Брусок массой $M$, покоящийся на горизонтальном столе, и пружинный маятник, состоящий из груза массой $m$ и лёгкой длинной пружины, связаны лёгкой нерастяжимой нитью, перекинутой через идеальный неподвижный блок (см. рис.). Коэффициент трения между основанием бруска и поверхностью стола $\mu = 0.3$. Отношение массы бруска к массе груза $M/m = 8$. Груз совершает вертикальные колебания с периодом $T = 0.5~ с$.
Какова максимально возможная амплитуда $A_\mathrm m$, таких колебаний, при которых они остаются гармоническими?
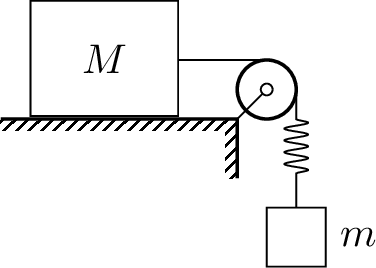
Ответ: $$A_\mathrm m=6.3~см$$
Темы:
T, Механика, Динамика, Колебания, Всероссийские, Пружина